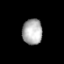
Tissue: prostate
Cell type: T cells
Senescence score: 0.3562
Nuclear area (px): 503
Mean DAPI intensity: 173.899